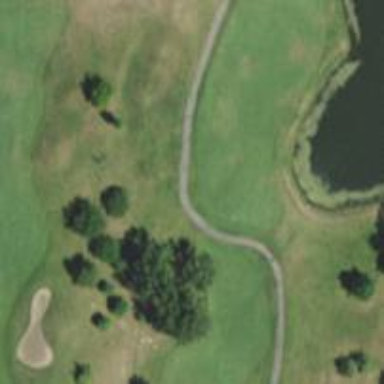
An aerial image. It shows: Service road used as golf cart path.